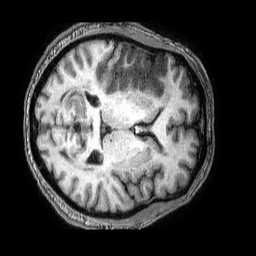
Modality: T1w
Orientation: axial
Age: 58
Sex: male
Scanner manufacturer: philips
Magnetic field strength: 3 T
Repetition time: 0.006967 s
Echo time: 0.003187 s